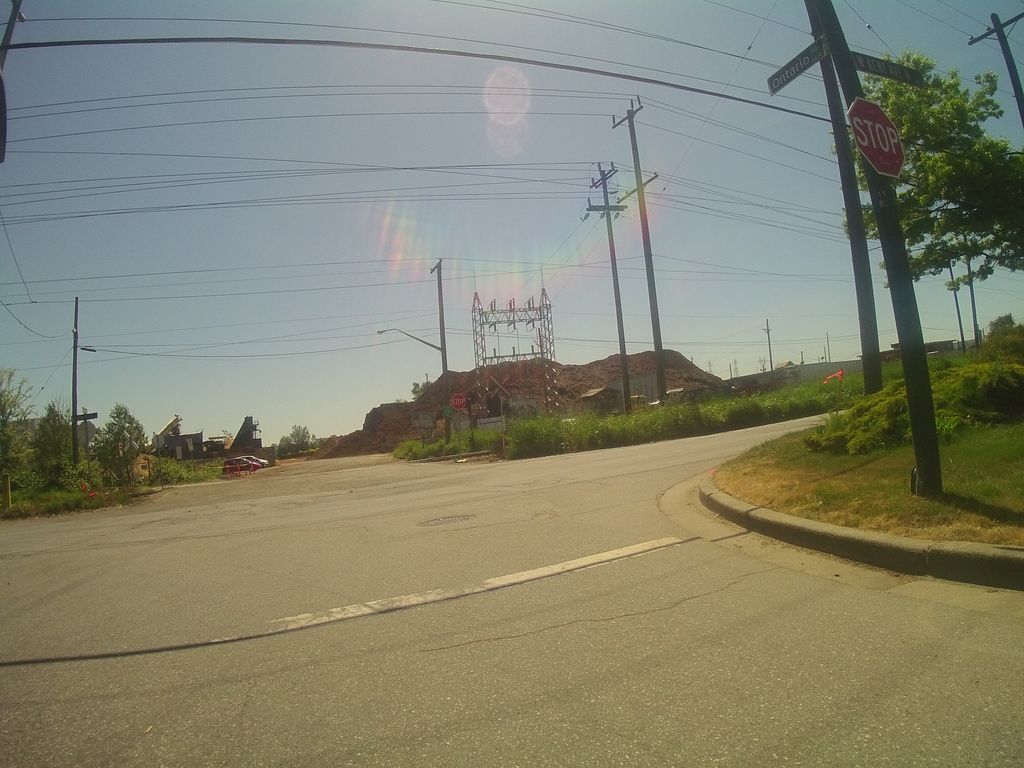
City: vancouver